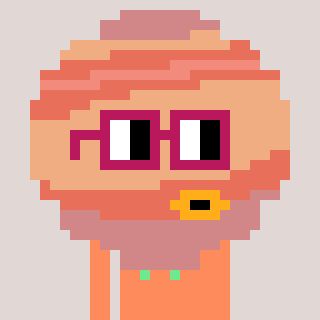
a pixel art character with square dark red glasses, a jupiter-shaped head and a peachy-colored body on a warm background